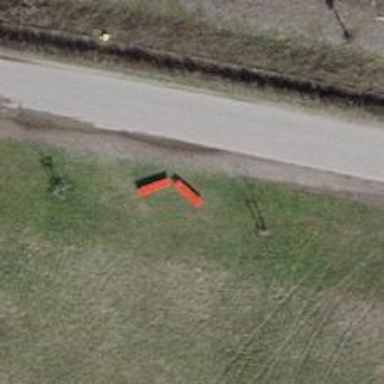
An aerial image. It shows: Red bench.